Brain MRI, t1w sequence, axial 2D slice.
Patient: age 26, sex F, weight 90 kg, height 1.9 m
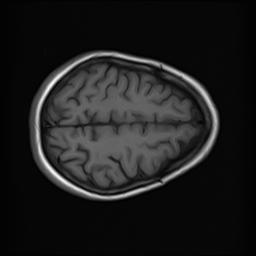